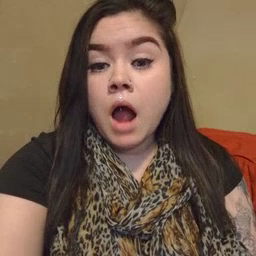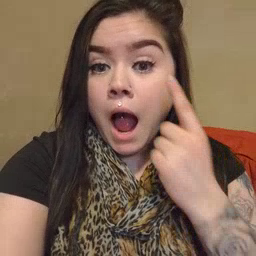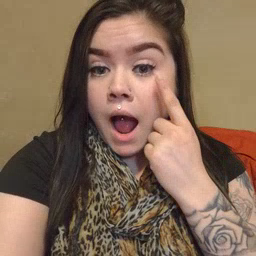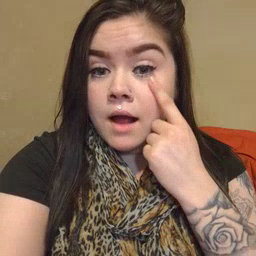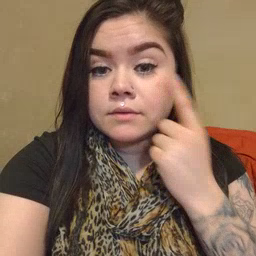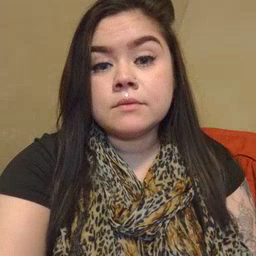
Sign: eye